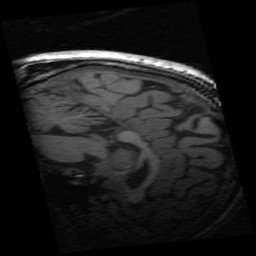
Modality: inplaneT1
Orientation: sagittal